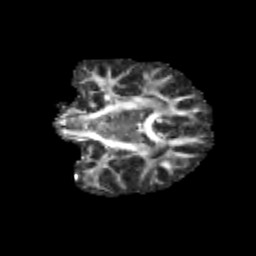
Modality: FA
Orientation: coronal
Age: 11
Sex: female
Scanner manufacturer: siemens
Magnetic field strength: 3 T
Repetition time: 3.8 s
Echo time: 0.07 s